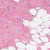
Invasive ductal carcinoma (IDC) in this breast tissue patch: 1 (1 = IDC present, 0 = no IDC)